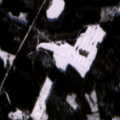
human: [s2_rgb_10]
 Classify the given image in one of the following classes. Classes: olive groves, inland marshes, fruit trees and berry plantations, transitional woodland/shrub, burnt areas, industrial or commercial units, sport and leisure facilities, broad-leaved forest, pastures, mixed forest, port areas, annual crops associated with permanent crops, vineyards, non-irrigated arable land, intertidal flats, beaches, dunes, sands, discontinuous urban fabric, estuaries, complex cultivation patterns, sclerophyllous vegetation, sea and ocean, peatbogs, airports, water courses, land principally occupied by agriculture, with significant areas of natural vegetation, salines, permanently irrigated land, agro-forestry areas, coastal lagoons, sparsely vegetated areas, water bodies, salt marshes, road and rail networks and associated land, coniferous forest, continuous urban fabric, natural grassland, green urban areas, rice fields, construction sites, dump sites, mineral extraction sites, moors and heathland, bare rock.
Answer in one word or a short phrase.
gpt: coniferous forest, mixed forest, transitional woodland/shrub